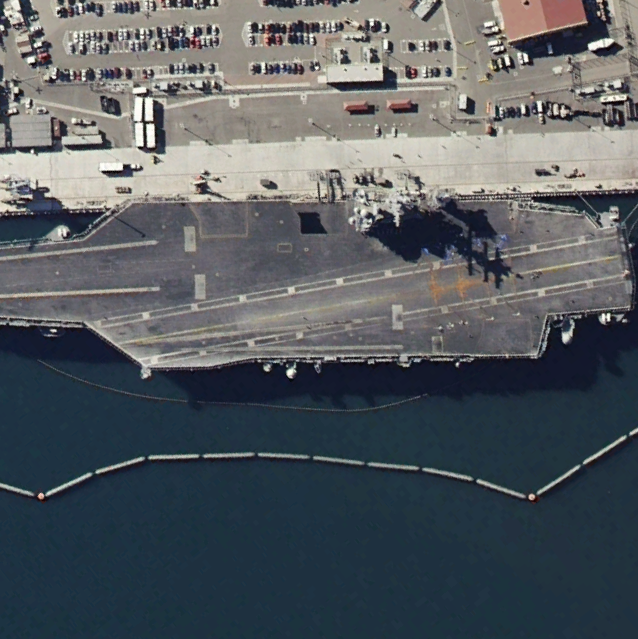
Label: aircraft_carrier